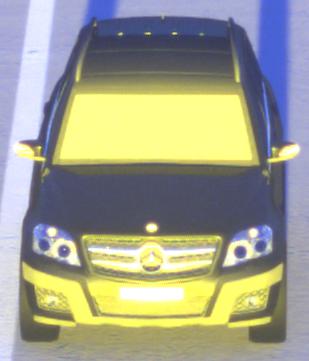
Make: Mercedes-Benz
Model: GLK 280
Detailed model: GLK-Class (204)
Model produced from: 2008/10
Model produced until: 2009/04
Doors: 5
Color: black
Road condition: dry road
Daytime: sunrise or sunset
Contrast: high contrast